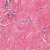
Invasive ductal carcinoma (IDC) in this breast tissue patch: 0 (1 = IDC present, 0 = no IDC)